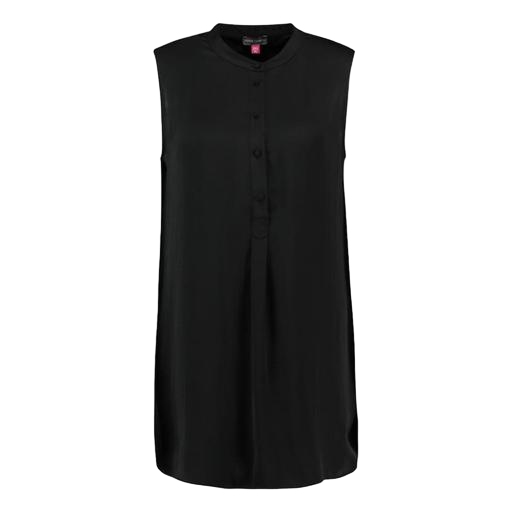
black sleeveless tunic hem, sleeveless henley tunic, black sleeveless tunic, white background